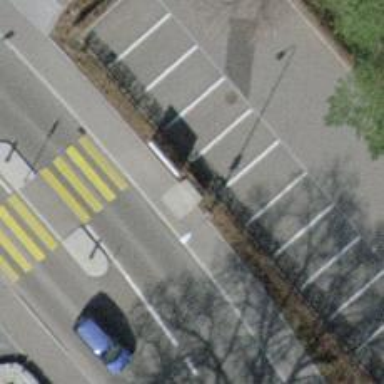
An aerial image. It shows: Street cabinet.